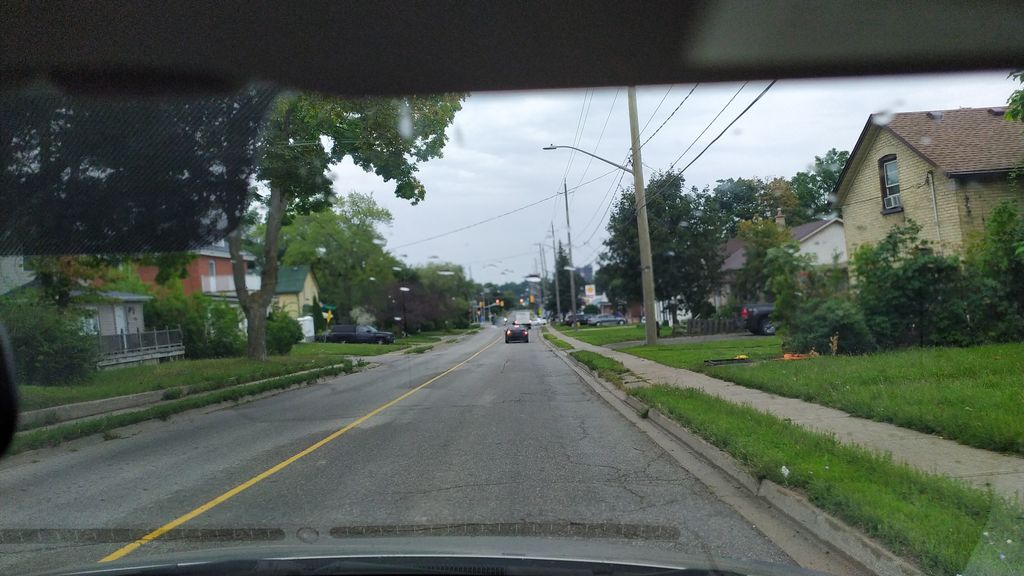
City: kitchener-waterloo